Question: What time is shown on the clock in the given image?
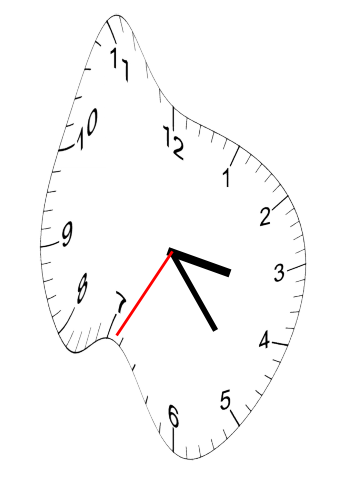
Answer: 03:23:35